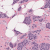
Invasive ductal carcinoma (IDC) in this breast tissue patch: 1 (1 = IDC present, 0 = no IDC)